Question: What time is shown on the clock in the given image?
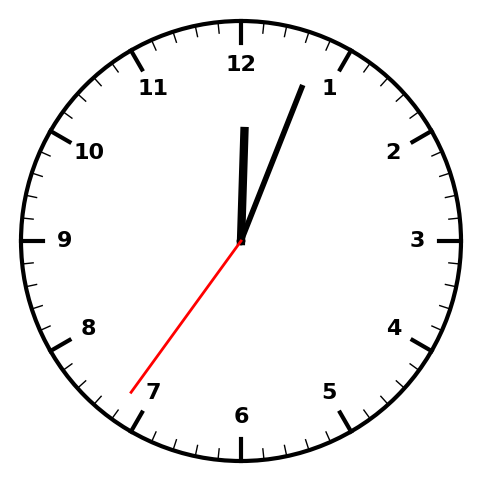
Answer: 12:03:36